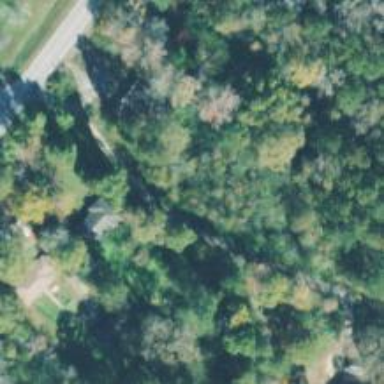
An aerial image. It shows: Driveway.